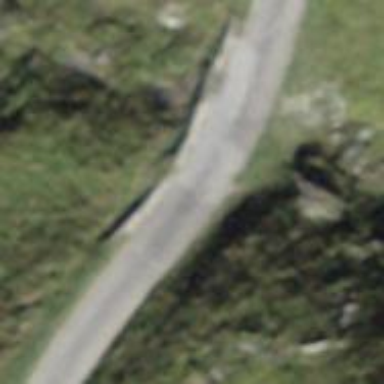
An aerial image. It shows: Gravel track road on bridge.